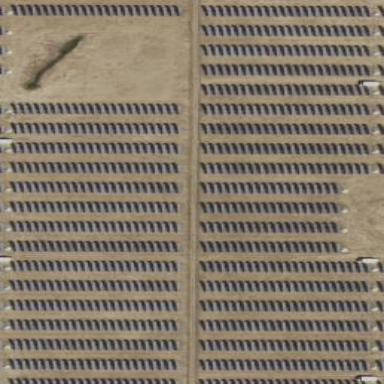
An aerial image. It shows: Solar photovoltaic panel generator.